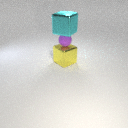
small purple rubber sphere below large cyan metal cube